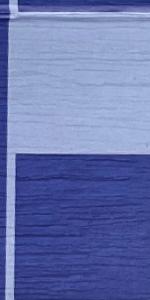
Label: Empty